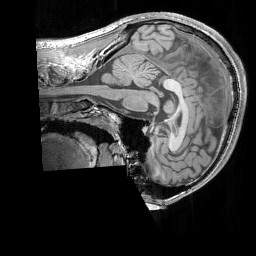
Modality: T1w
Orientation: sagittal